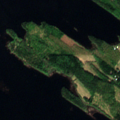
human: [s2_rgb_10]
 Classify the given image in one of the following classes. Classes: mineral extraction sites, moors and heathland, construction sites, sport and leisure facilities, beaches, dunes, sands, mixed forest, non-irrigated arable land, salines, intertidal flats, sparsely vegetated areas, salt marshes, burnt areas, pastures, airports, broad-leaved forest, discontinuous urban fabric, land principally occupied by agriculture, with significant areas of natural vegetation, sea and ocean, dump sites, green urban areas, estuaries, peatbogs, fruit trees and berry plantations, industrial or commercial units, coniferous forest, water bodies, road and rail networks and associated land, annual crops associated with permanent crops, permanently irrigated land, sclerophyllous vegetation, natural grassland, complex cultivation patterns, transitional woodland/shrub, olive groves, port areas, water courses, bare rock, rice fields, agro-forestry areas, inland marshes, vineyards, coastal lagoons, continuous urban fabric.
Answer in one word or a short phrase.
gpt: mixed forest, water bodies